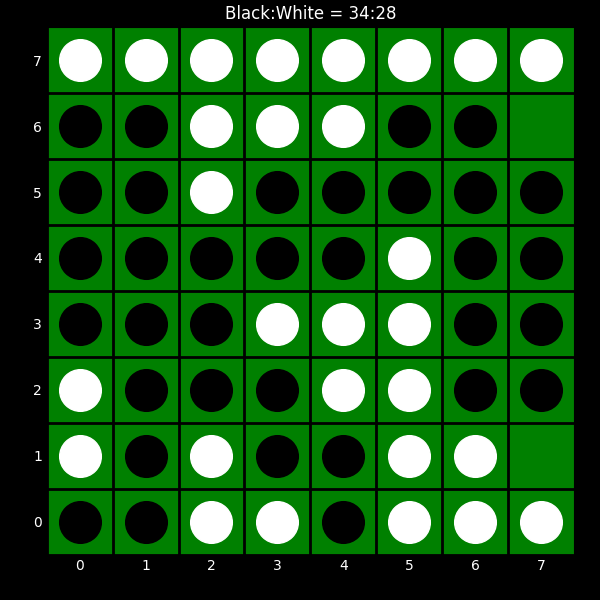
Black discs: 34
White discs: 28